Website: bh-photo
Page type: customer-info-address
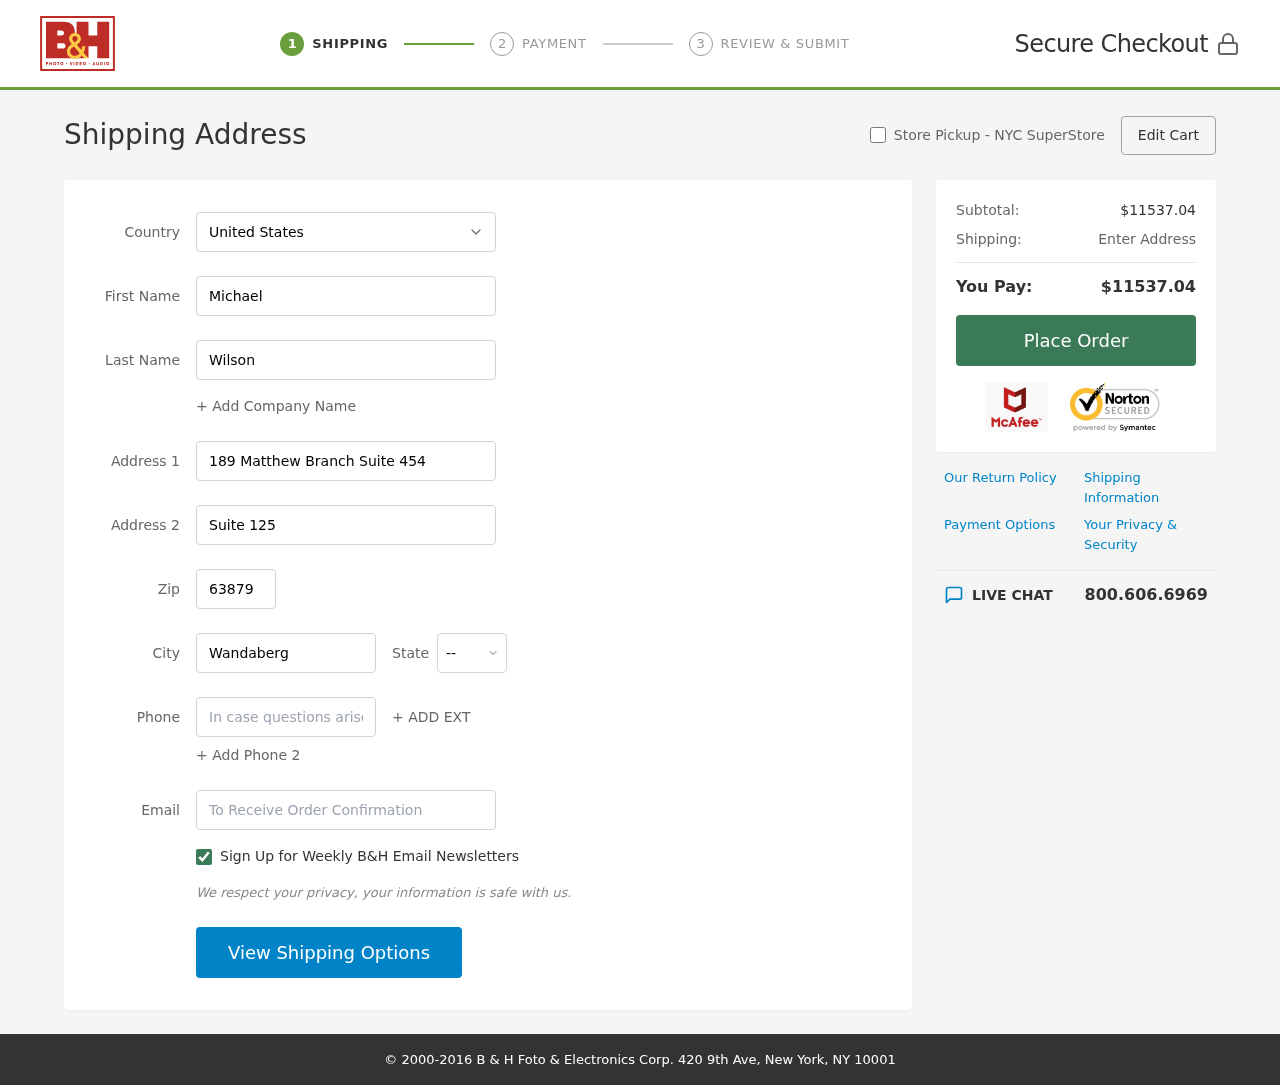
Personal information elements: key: PII_CITY
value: Wandaberg
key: PII_COUNTRY
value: United States
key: PII_EMAIL
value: michael_wilson@yahoo.com
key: PII_FIRSTNAME
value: Michael
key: PII_LASTNAME
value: Wilson
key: PII_PHONE
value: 9568363327
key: PII_POSTCODE
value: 63879
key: PII_STATE_ABBR
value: WY
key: PII_STREET
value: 189 Matthew Branch Suite 454
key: PII_STREET2
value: Suite 125
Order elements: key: ORDER_SUBTOTAL
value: $11537.04
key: ORDER_TOTAL
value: $11537.04